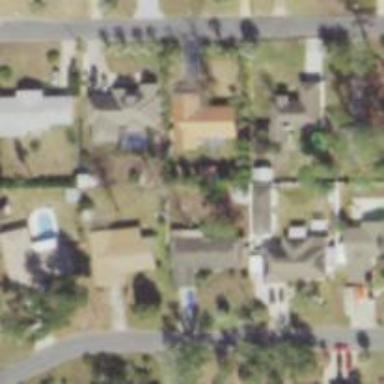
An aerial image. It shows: This residential area consists of single-family homes.